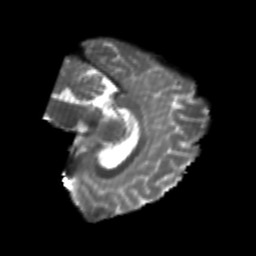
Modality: T2w
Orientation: sagittal
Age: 24
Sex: female
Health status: healthy
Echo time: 0.074 s